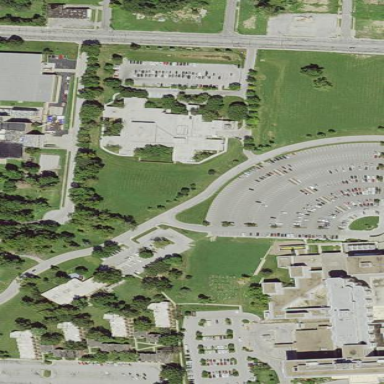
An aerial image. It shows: Parking area with surface.